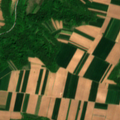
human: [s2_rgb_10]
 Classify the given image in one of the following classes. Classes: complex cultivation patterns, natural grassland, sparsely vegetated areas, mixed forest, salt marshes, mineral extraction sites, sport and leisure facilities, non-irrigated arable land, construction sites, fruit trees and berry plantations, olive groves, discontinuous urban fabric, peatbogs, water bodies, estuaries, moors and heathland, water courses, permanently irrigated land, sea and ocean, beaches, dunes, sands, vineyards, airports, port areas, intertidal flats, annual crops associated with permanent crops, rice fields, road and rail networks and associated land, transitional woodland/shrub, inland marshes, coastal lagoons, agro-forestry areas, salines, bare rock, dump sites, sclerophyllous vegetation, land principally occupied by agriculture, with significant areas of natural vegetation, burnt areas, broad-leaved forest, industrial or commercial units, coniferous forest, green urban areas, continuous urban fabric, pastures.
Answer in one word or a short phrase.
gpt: non-irrigated arable land, complex cultivation patterns, broad-leaved forest